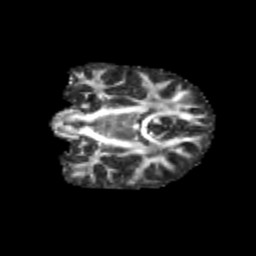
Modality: FA
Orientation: coronal
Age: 12
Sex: female
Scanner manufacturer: siemens
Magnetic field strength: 3 T
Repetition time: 3.8 s
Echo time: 0.07 s